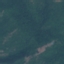
Label: Forest